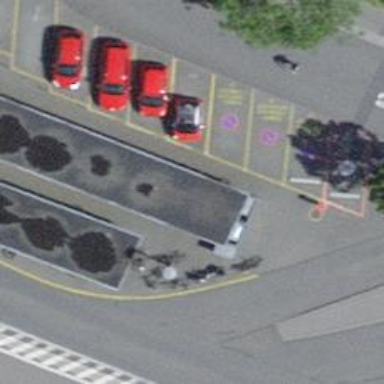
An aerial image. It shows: Car sharing facility.